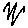
Label: zigzag